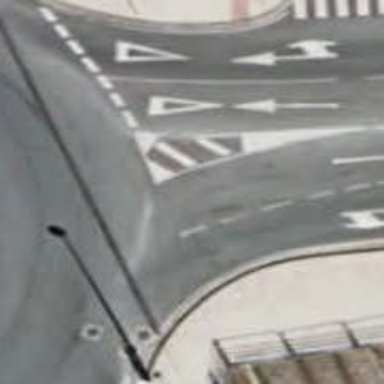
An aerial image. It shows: Road with "give way" sign.